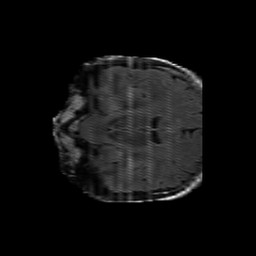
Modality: FLAIR
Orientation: coronal
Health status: ill
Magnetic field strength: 3 T